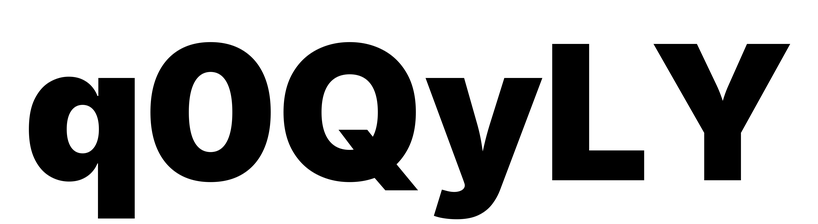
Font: Inter_Black